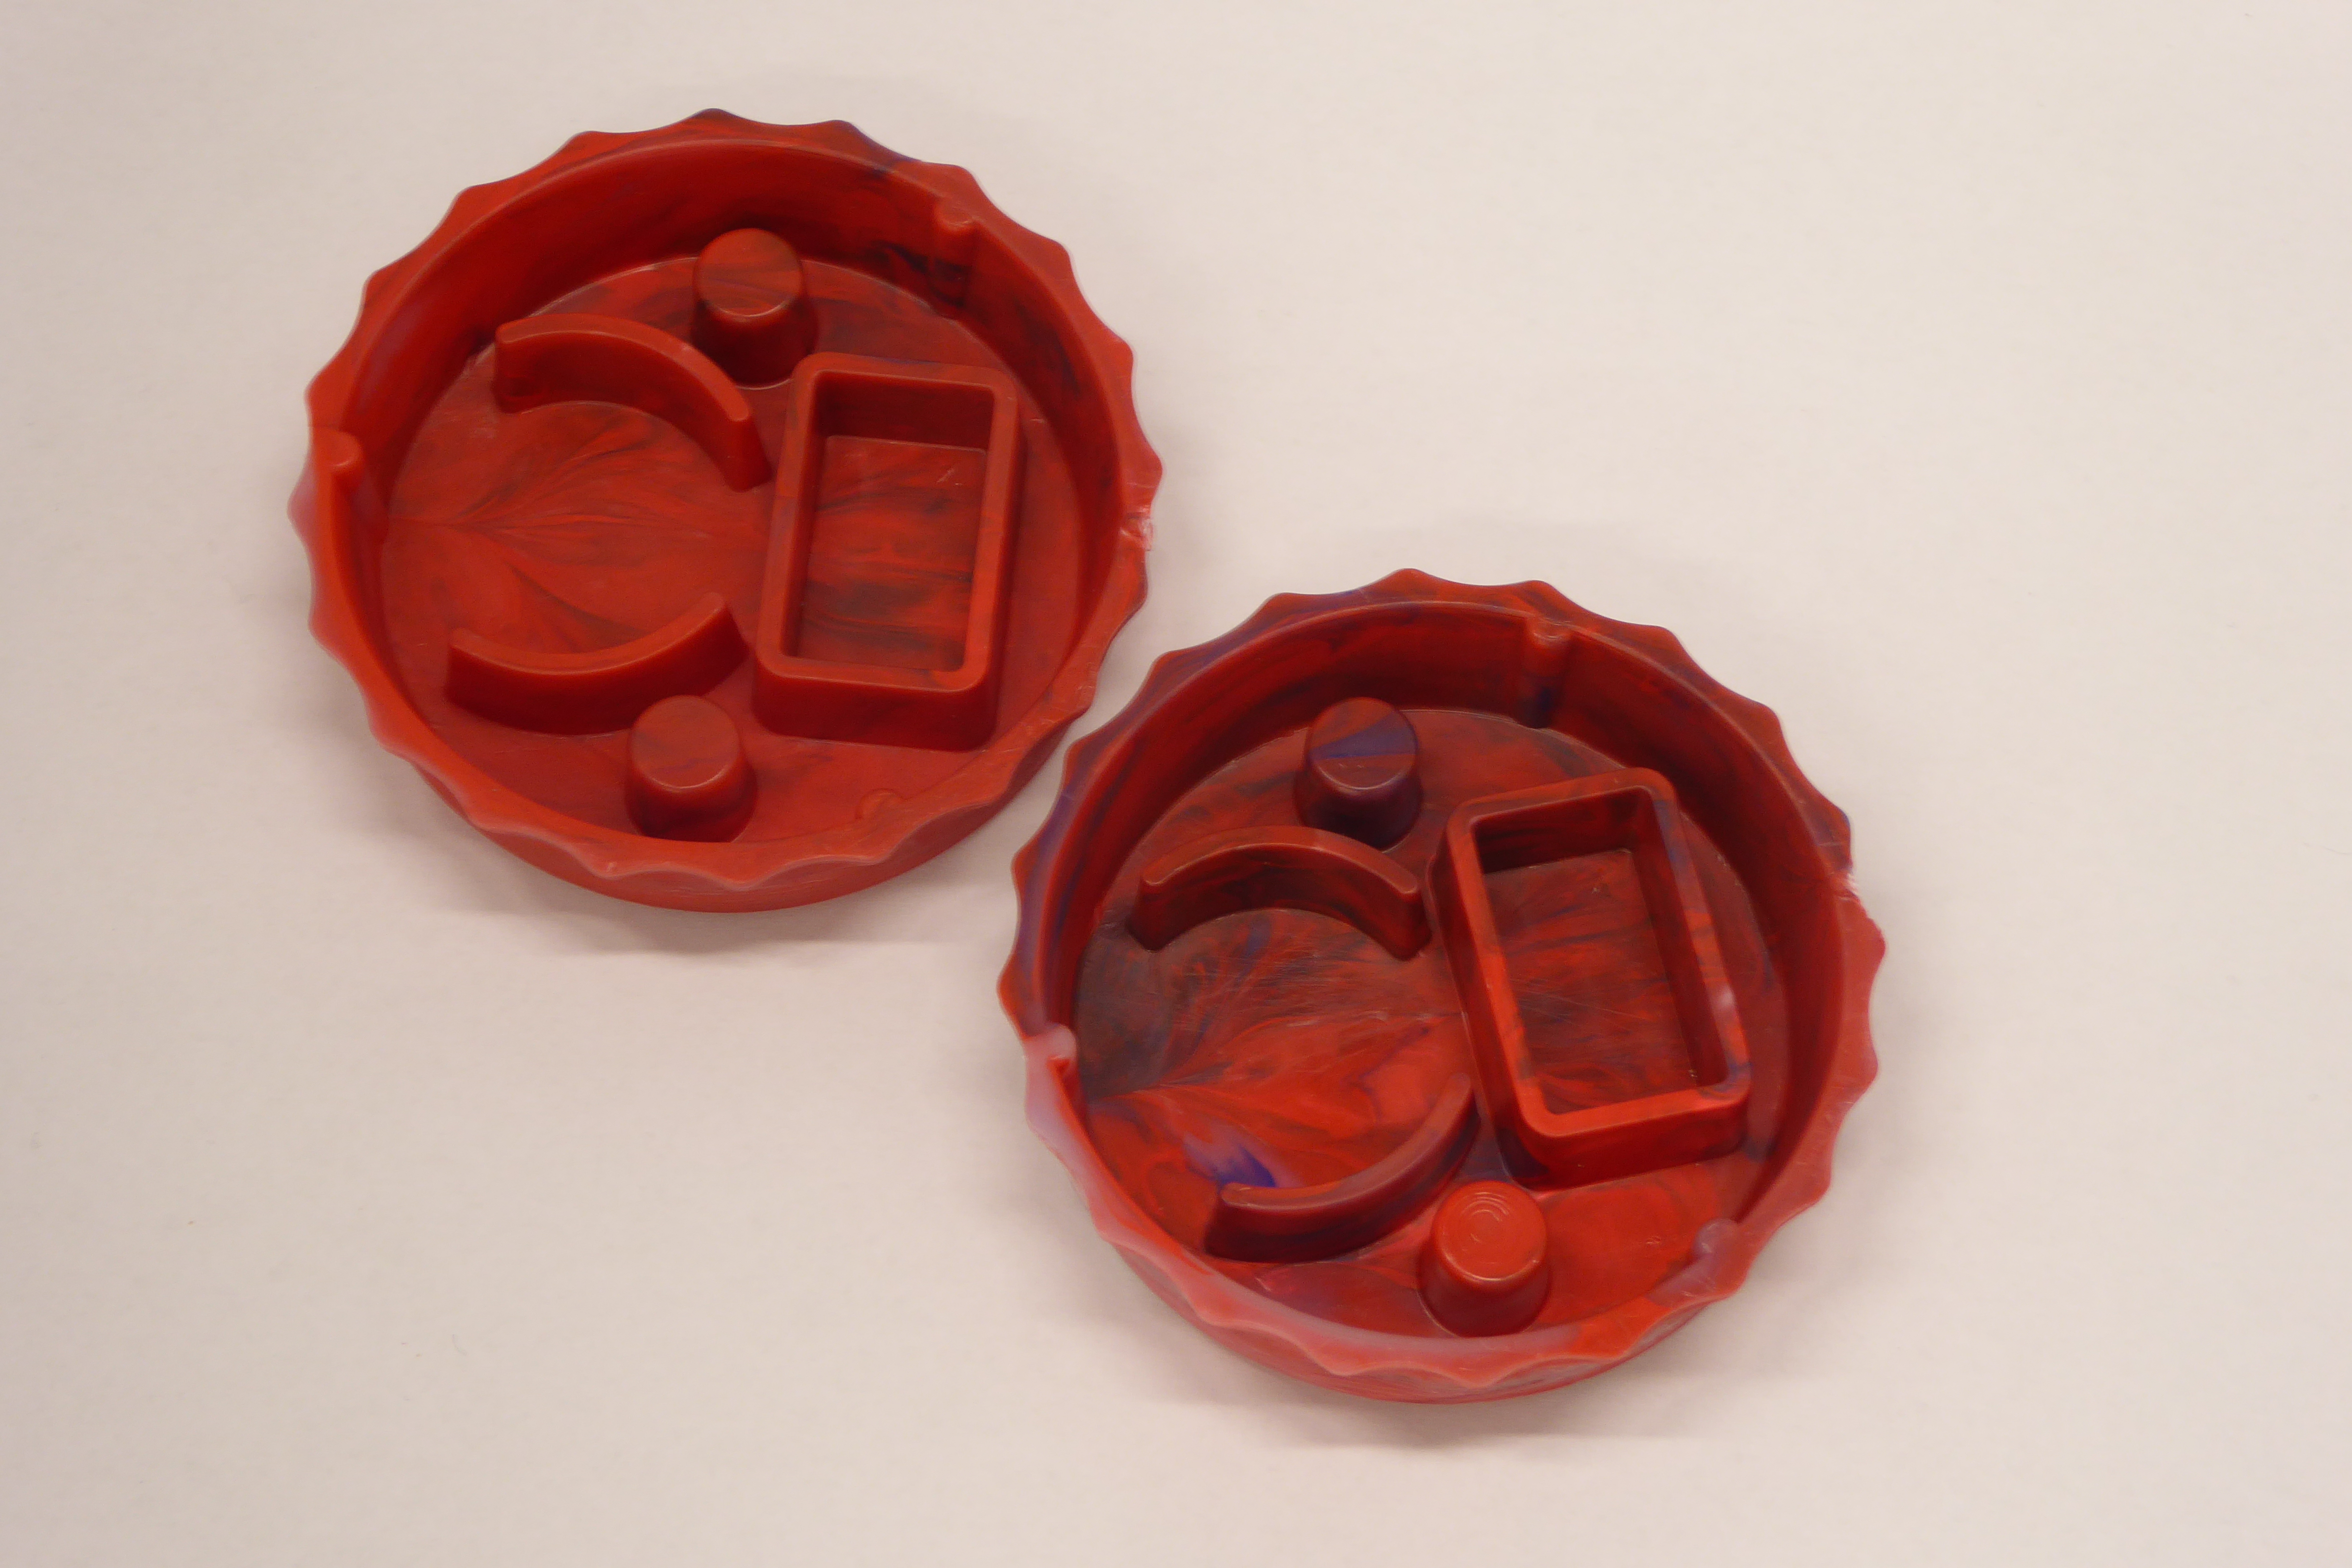
Label: Bottle Opener - Cover